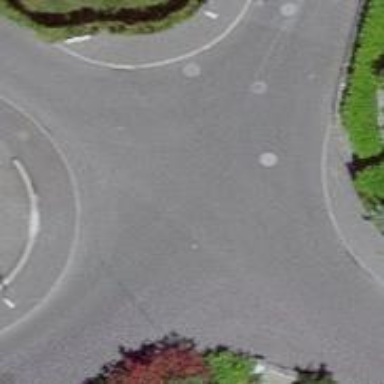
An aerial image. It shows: Residential road with asphalt surface. There is sidewalk on the left side.